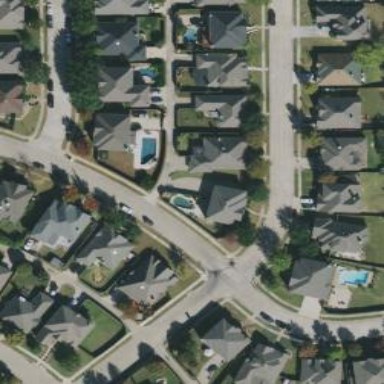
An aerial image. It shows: Alley classified as service road.